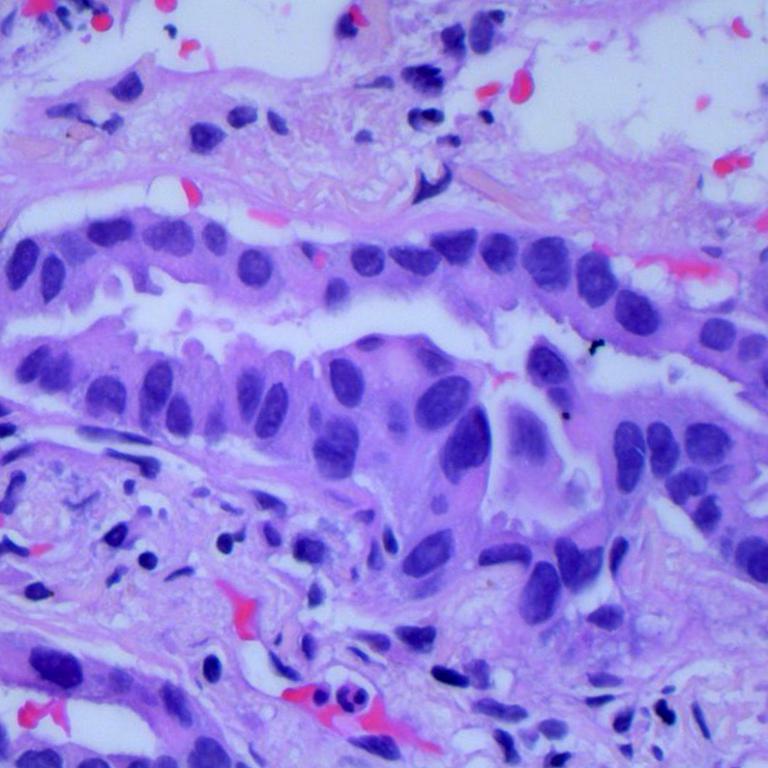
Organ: lung
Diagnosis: adenocarcinomas